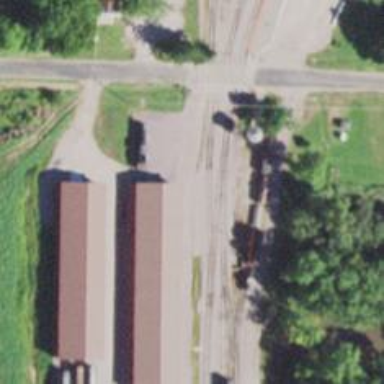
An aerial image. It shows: Historic train attraction.